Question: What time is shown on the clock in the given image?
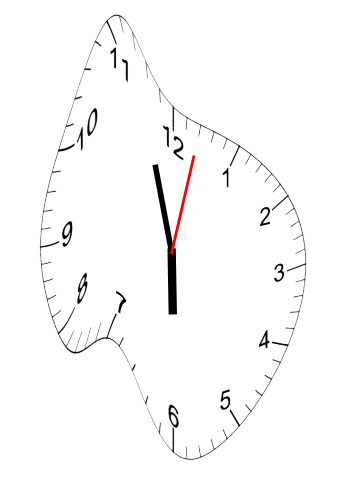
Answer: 05:57:02